Question: Ok, so i want to be able to display all the information in the list box when the radio button 'all' is clicked. I also want to be able to display the players "only" when the 'players' radio button is clicked, the same for manager's also. Any help? Thanks!
'''
class Create
{
public enum Job { Player, Manager }
public string Name { get; set; }
public int Age { get; set; }
public Job Porm { get; set; }
public Create(string name, int age, Job porm)
{
Name = name; Age = age; Porm = porm;
}
public override string ToString()
{
return string.Format("Name: {0} - Age {1} - {2}", Name, Age, Porm);
}
}
'''
---
'''
public partial class MainWindow : Window
{
public MainWindow()
{
InitializeComponent();
ObservableCollection<Create> playersAndManagers;
playersAndManagers = new ObservableCollection<Create>();
Create newPlayer1 = new Create("John Terry", 27, Create.Job.Player);
Create newManager1 = new Create("jose mourinho", 51, Create.Job.Manager);
Create newPlayer2 = new Create("Wayne Rooney", 23, Create.Job.Player);
Create newPlayer3 = new Create("David Beckham", 37, Create.Job.Player);
Create newManager2 = new Create("David Moyes", 55, Create.Job.Manager);
playersAndManagers.Add(newPlayer1);
playersAndManagers.Add(newManager1);
playersAndManagers.Add(newPlayer2);
playersAndManagers.Add(newPlayer3);
playersAndManagers.Add(newManager2);
lbxInfo.ItemsSource = playersAndManagers;
}
}
'''
---
'''
<Window x:Class="example1.MainWindow" xmlns="http://schemas.microsoft.com/winfx/2006/xaml/presentation" xmlns:x="http://schemas.microsoft.com/winfx/2006/xaml" Title="MainWindow" Height="350" Width="525">
<Grid>
<ListBox x:Name="lbxInfo" HorizontalAlignment="Left" Height="207" Margin="66,71,0,0" VerticalAlignment="Top" Width="368"/>
<RadioButton x:Name="rbtnAll" Content="All" HorizontalAlignment="Left" Margin="66,28,0,0" VerticalAlignment="Top"/>
<RadioButton x:Name="rbtnPlayers" Content="Players" HorizontalAlignment="Left" Margin="203,28,0,0" VerticalAlignment="Top"/>
<RadioButton x:Name="rbtnManagers" Content="Managers" HorizontalAlignment="Left" Margin="352,28,0,0" VerticalAlignment="Top"/>
</Grid>
</Window>
'''
---

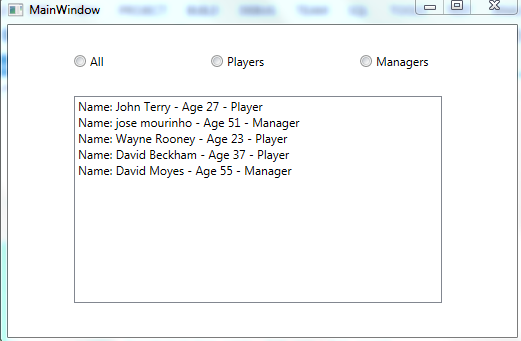
Answer: observable collections are quite tricky, they are missing all the fancy features of a normal 'List<T>'. I would suggest you to have a 'List' with all the data and a second collection with the data you want to display.
To show all data you can simply say
'''
lbxInfo.ItemsSource = playersAndManagers;
'''
when you want to show only managers:
'''
lbxInfo.ItemsSource = playersAndManagers.Where(m => m.Porm == Job.Manager)
'''
and for showing only the players:
'''
lbxInfo.ItemsSource = playersAndManagers.Where(p => p.Porm == Job.Player)
'''
This however wouldn't update the displayed list, if the 'playersAndManagers'-List changes in your application. If you want to modify the list in the application and keep the 'ListBox' updated it would be the easiest to create a custom list which would have a property, which can return an 'ObservableCollection' and will keep that one updated.